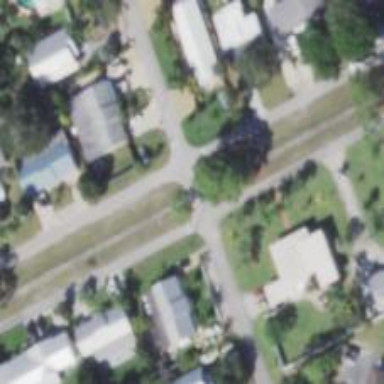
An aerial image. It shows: Residential road with sidewalk on the left side.